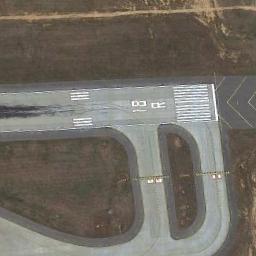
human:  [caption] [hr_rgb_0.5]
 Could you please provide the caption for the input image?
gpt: The runway has a threshold marking and two touchdown zone markings and the designation marking is 18R .

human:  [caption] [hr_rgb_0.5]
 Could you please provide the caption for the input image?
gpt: The runway is on the bare land .

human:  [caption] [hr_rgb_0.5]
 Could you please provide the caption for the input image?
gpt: Next to the runway is brown bare ground with white '18R' and short-line signs on the runway .

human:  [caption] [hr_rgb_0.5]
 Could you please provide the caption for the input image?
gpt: The grass is on either side of the runway .

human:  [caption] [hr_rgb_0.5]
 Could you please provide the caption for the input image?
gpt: There are brown bare land near the runway with white marks .